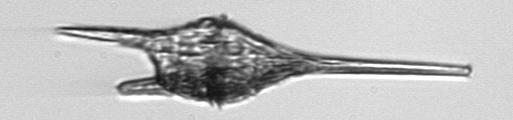
Label: Tripos_lineatus